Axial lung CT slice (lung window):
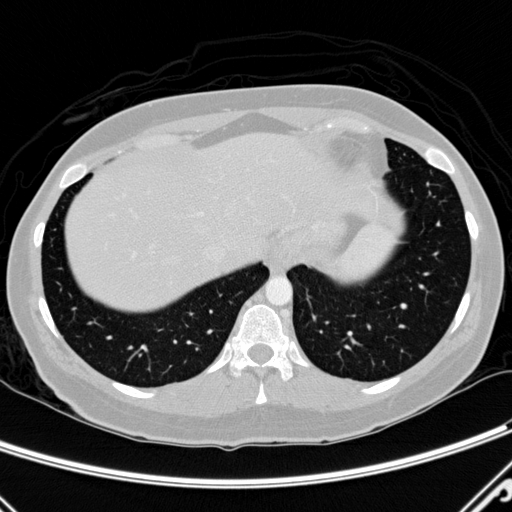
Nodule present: no